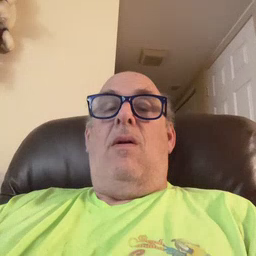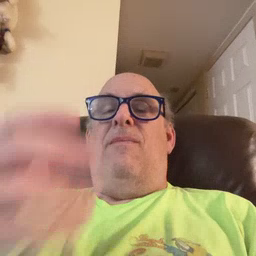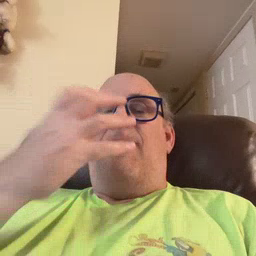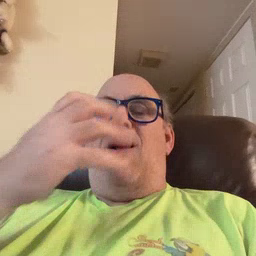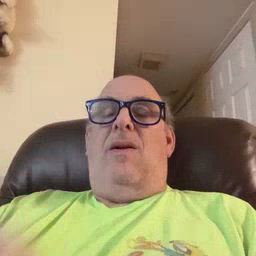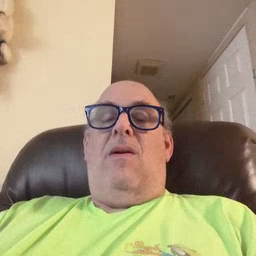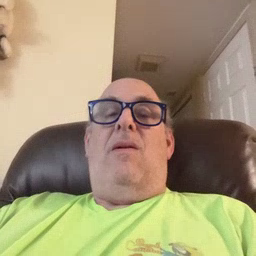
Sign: mad